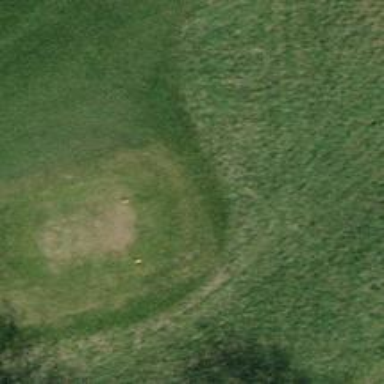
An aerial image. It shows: Grass area designated as golf tee.